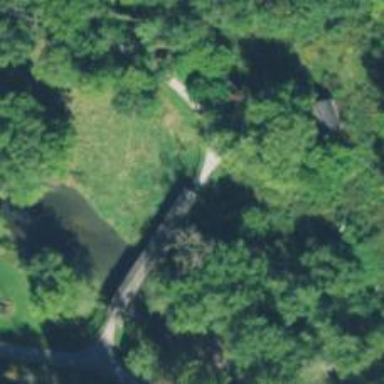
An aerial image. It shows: Covered bridge on unclassified road.